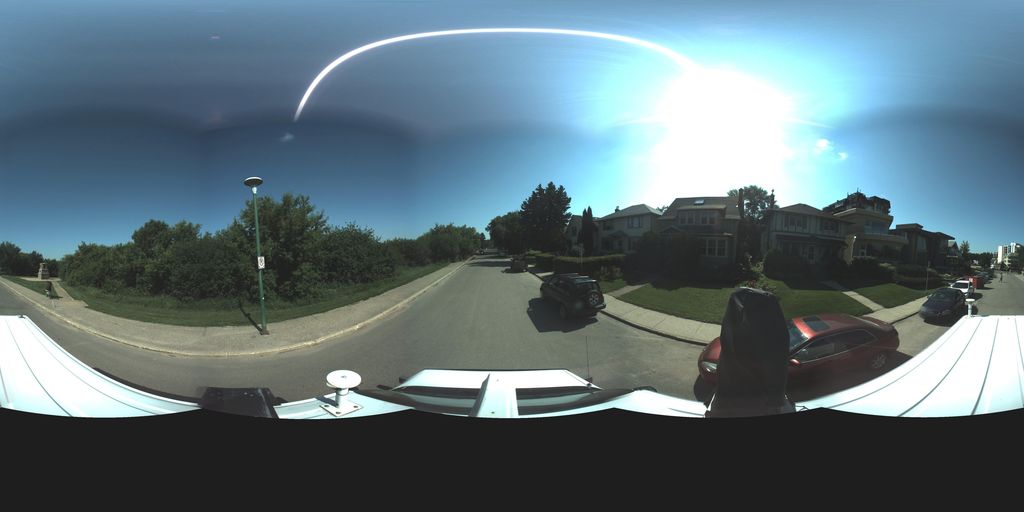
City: saskatoon